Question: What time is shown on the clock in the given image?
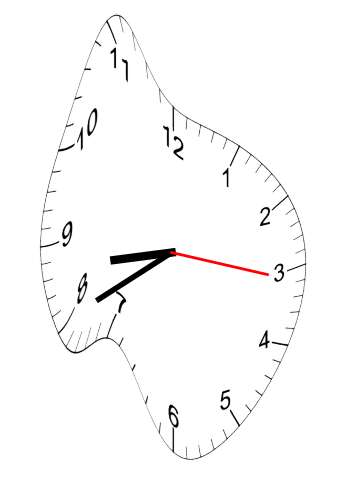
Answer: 08:40:16